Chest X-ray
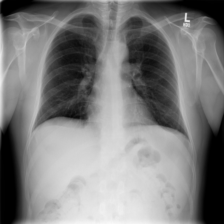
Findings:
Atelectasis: negative
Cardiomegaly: negative
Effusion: negative
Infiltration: negative
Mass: negative
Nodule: negative
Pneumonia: negative
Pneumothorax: negative
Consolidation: negative
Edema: negative
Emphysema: negative
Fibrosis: negative
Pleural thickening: negative
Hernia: negative